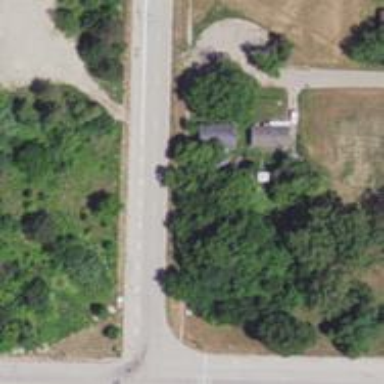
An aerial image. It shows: Secondary road.